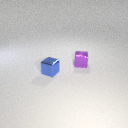
small blue metal cube to the left of small purple metal cube